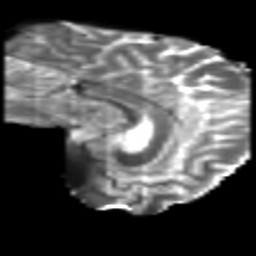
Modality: T2w
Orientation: sagittal
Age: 22
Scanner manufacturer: philips
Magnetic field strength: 3 T
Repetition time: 8.6 s
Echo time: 0.127 s